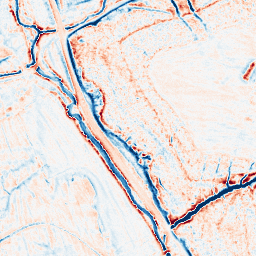
Category: edge_preserving
Decomposition family: anisotropic_diffusion
Decomposition parameters: iterations: 20
kappa: 50
gamma: 0.15
Upsampling method: edge_directed
Upsampling parameters: scale: 2
Upsampling scale: 2